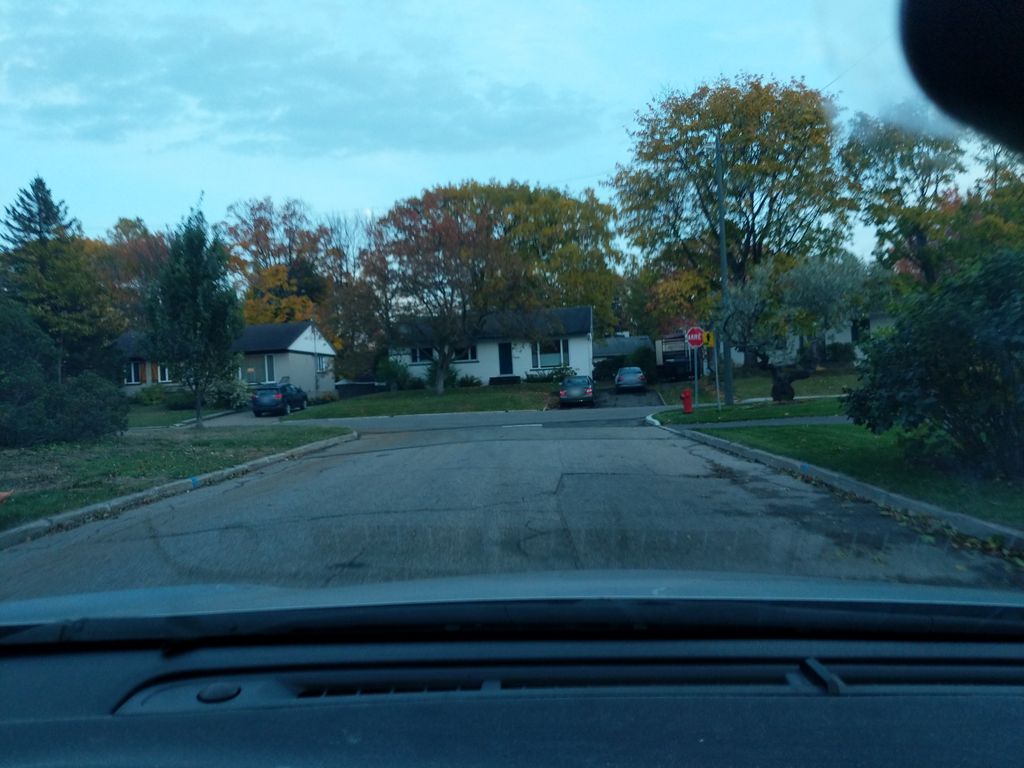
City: quebec_city